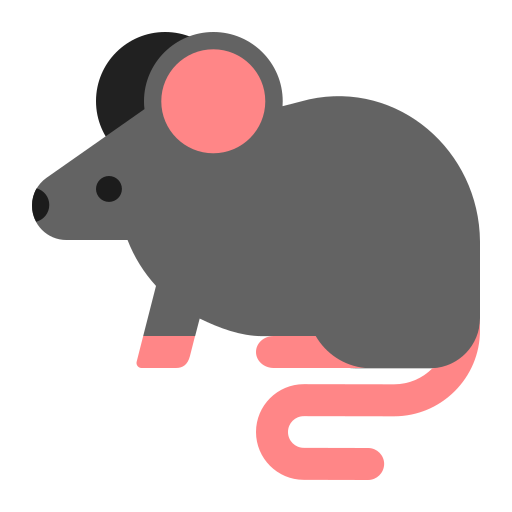
rat flat